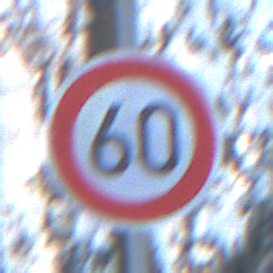
Verkehrszeichen: Geschwindigkeit60
Umgebung: Outdoor, Nature
Tageszeit: MorningAfternoon
Wetter: Clear
Licht: Natural
Jahreszeit: Winter
Kontrast: LowContrast